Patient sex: M
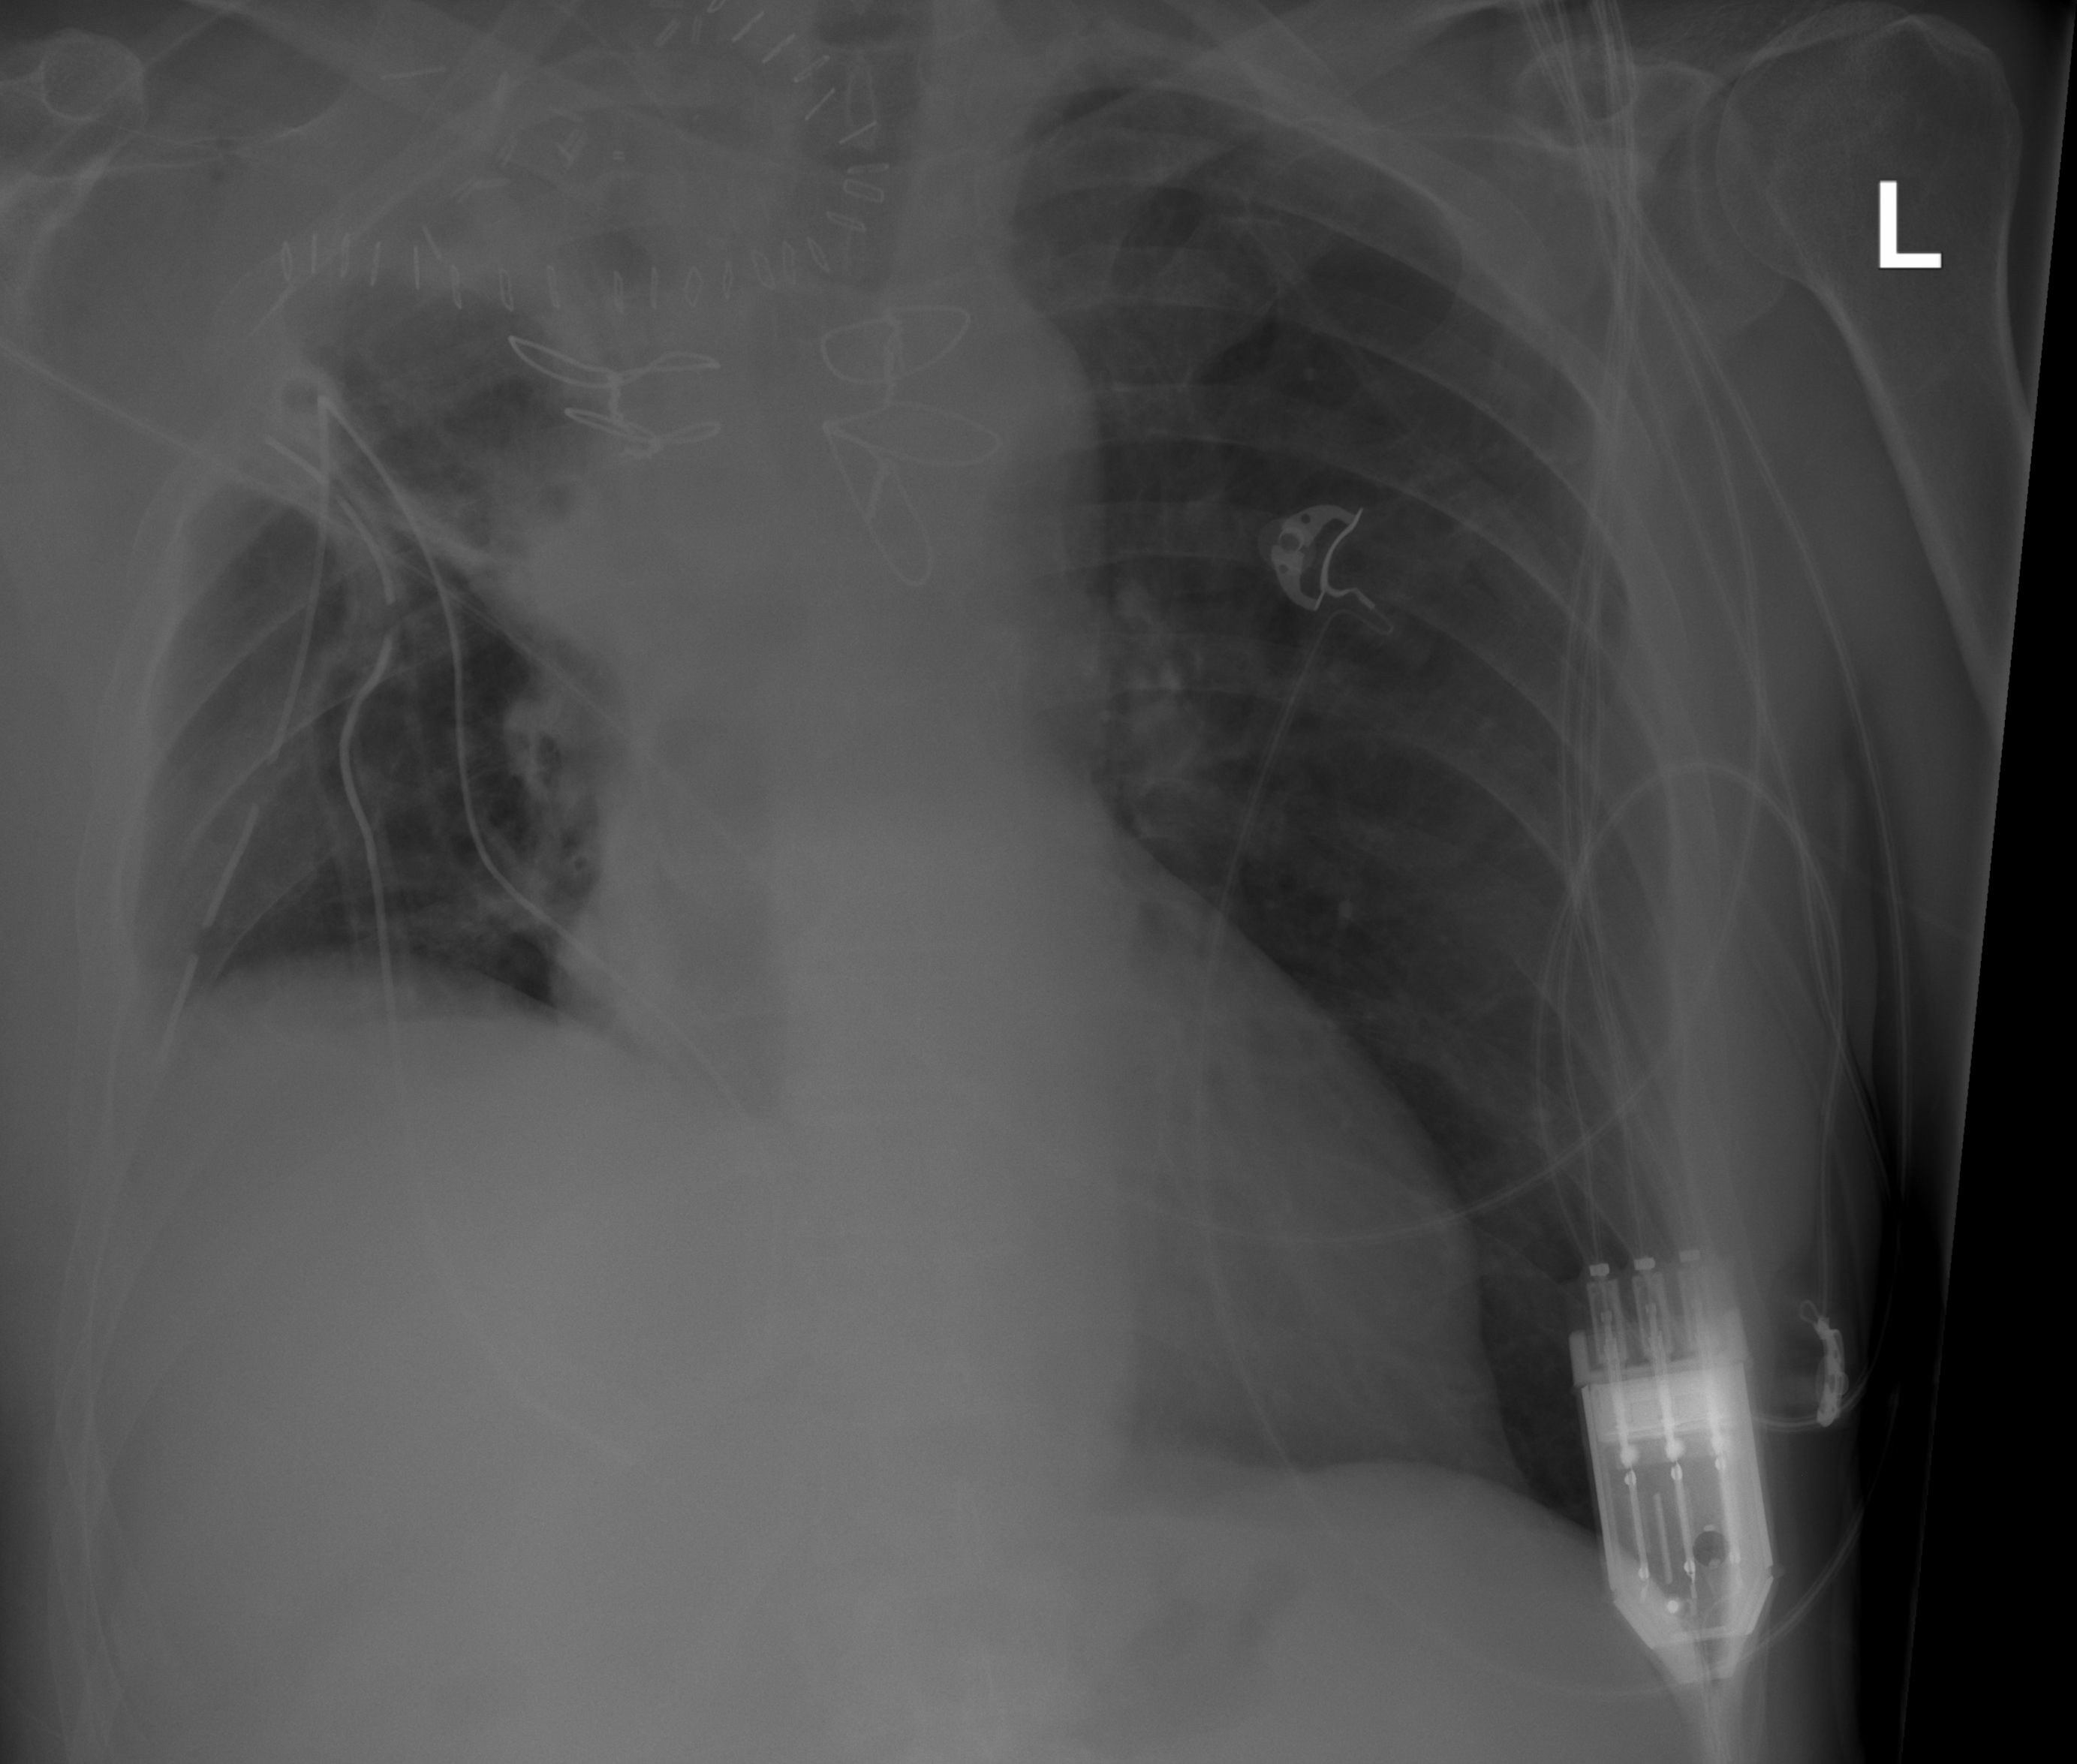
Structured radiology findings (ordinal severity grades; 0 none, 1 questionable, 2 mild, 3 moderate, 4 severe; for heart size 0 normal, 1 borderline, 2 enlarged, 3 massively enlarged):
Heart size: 1
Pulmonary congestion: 0
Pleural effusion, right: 2
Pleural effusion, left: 0
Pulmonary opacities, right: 0
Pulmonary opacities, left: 0
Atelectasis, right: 2
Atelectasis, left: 0